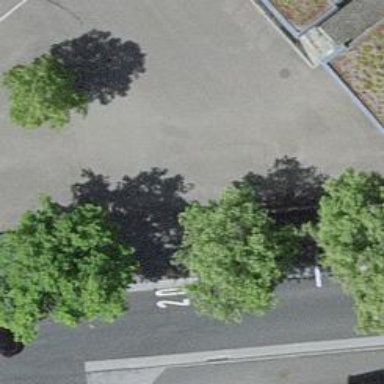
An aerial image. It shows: Bollard barrier.